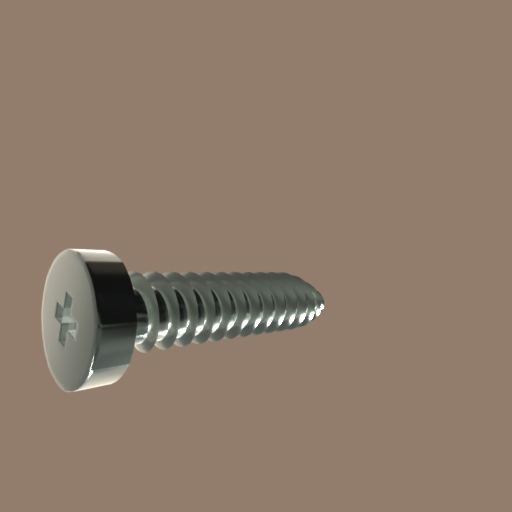
Label: screw